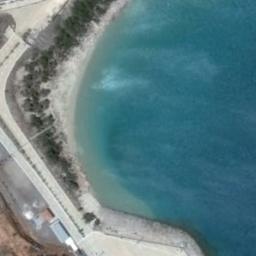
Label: beach